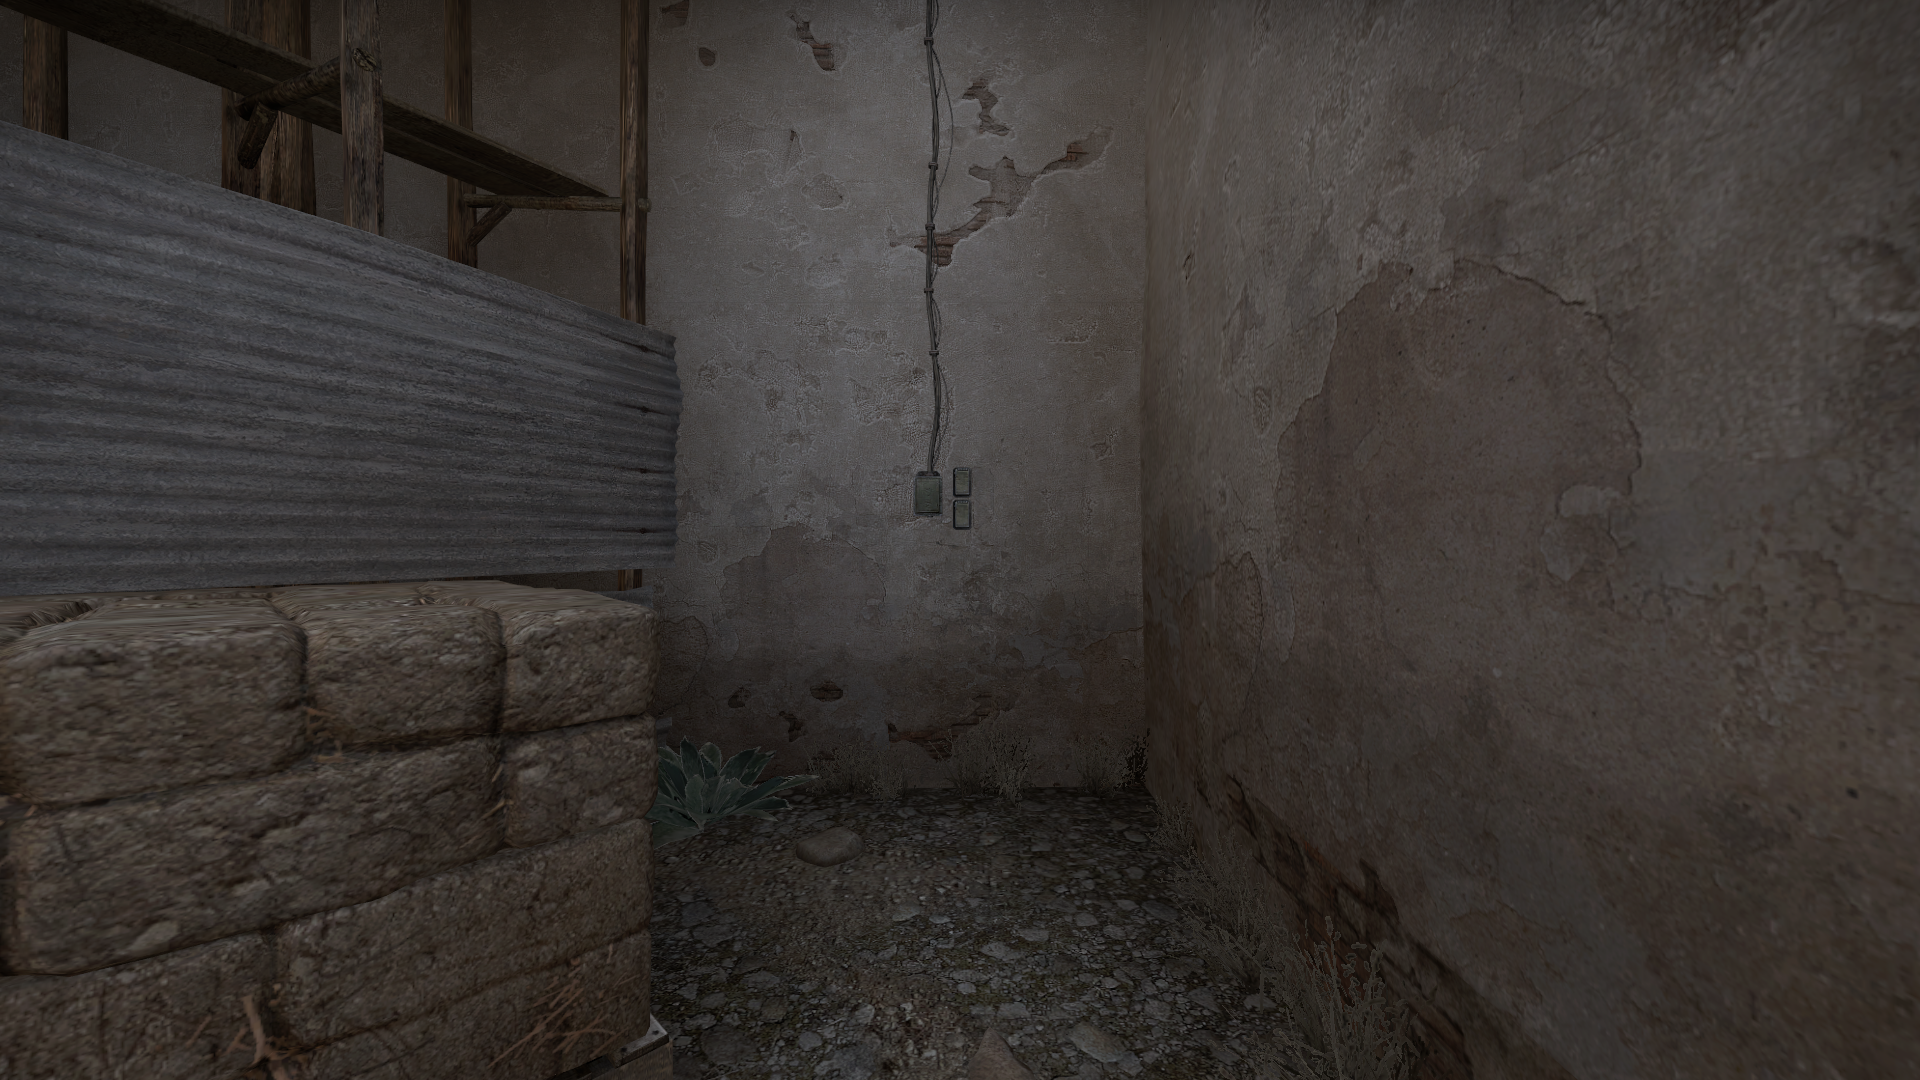
Map: de_dust2